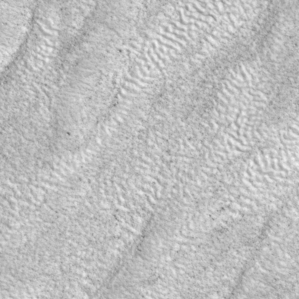
Label: non_frost